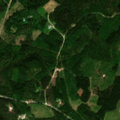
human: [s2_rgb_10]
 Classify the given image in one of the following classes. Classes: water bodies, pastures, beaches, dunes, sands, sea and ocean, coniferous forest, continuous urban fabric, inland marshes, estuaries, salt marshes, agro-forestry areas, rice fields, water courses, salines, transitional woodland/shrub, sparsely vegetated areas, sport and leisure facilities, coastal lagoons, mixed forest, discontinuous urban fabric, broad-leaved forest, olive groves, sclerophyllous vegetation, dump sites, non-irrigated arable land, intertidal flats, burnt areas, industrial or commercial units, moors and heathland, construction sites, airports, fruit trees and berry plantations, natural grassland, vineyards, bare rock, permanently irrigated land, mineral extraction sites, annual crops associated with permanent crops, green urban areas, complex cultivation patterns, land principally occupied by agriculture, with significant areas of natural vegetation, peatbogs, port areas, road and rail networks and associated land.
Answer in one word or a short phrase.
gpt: broad-leaved forest, coniferous forest, mixed forest